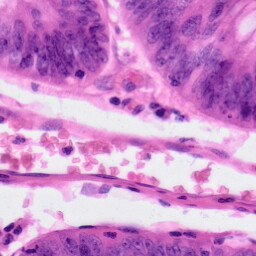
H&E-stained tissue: Colon